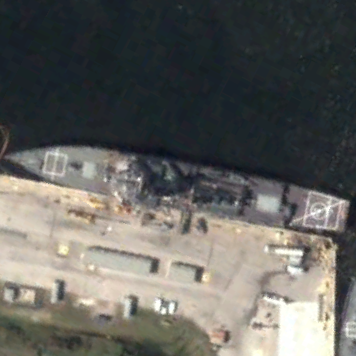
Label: destroyer